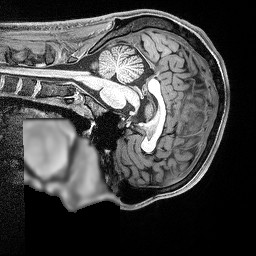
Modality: T1w
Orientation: sagittal
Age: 22
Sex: male
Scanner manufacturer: siemens
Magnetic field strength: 3 T
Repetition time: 2.5 s
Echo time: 0.0029 s